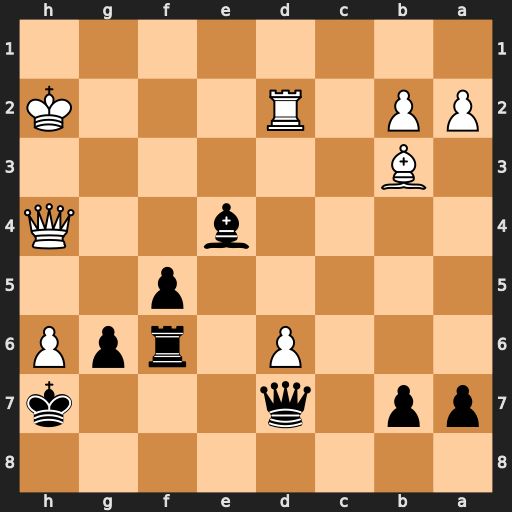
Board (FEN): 8/pp1q3k/3P1rpP/5p2/4b2Q/1B6/PP1R3K/8
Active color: b
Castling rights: -
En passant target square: -
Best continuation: Rxd6 Rxd6 Qxd6+